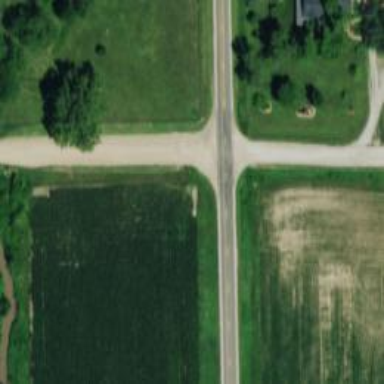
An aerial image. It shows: Unclassified road.